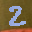
Label: 2